高三 · 度量几何学
如图, $\mathrm{CD}$ 是 $\odot \mathrm{O}$ 的直径, $\mathrm{AB} \perp \mathrm{CD}$, 垂足为点 $\mathrm{P}, \mathrm{AP}=4, \mathrm{PD}=2$, 则 $\mathrm{PO}$ 等于 ( )

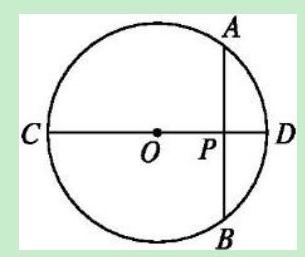
A. 2
B. 3
C. 5
D. 7
答案: B
解析: 解答: 设 $\odot \mathrm{O}$ 的半径为 $\mathrm{r}, \because \mathrm{AP} \cdot \mathrm{PB}=\mathrm{CP} \cdot \mathrm{PD}, \mathrm{AP}=\mathrm{PB}=4, \mathrm{PD}=2$,

$\therefore 4^{2}=(2 \mathrm{r}-2) \times 2, \therefore \mathrm{r}=5 . \therefore \mathrm{PO}=\mathrm{r}-2=3$.

分析: 本题主要考查了与圆有关的比例线段, 解决问题的关键是根据与圆有关的比例线段的性质分析计算即可